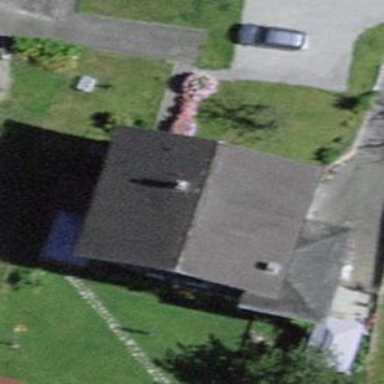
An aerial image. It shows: Residential building.